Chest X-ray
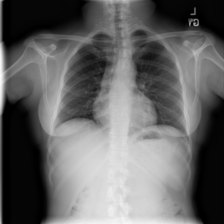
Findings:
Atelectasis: negative
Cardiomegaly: negative
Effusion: negative
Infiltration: negative
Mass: negative
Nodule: negative
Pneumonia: negative
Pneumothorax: negative
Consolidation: negative
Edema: negative
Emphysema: negative
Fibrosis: negative
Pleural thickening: negative
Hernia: negative